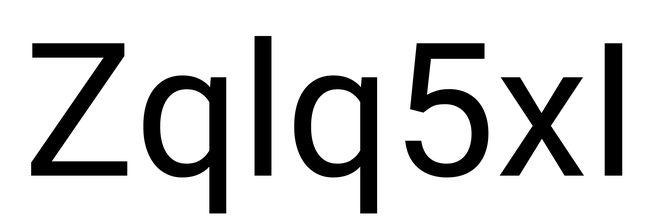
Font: Roboto_Regular